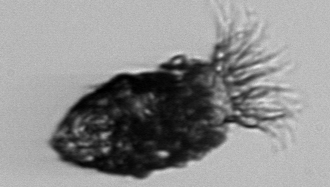
Label: Stenosemella_pacifica